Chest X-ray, PA view. Patient: 12 years old, sex M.
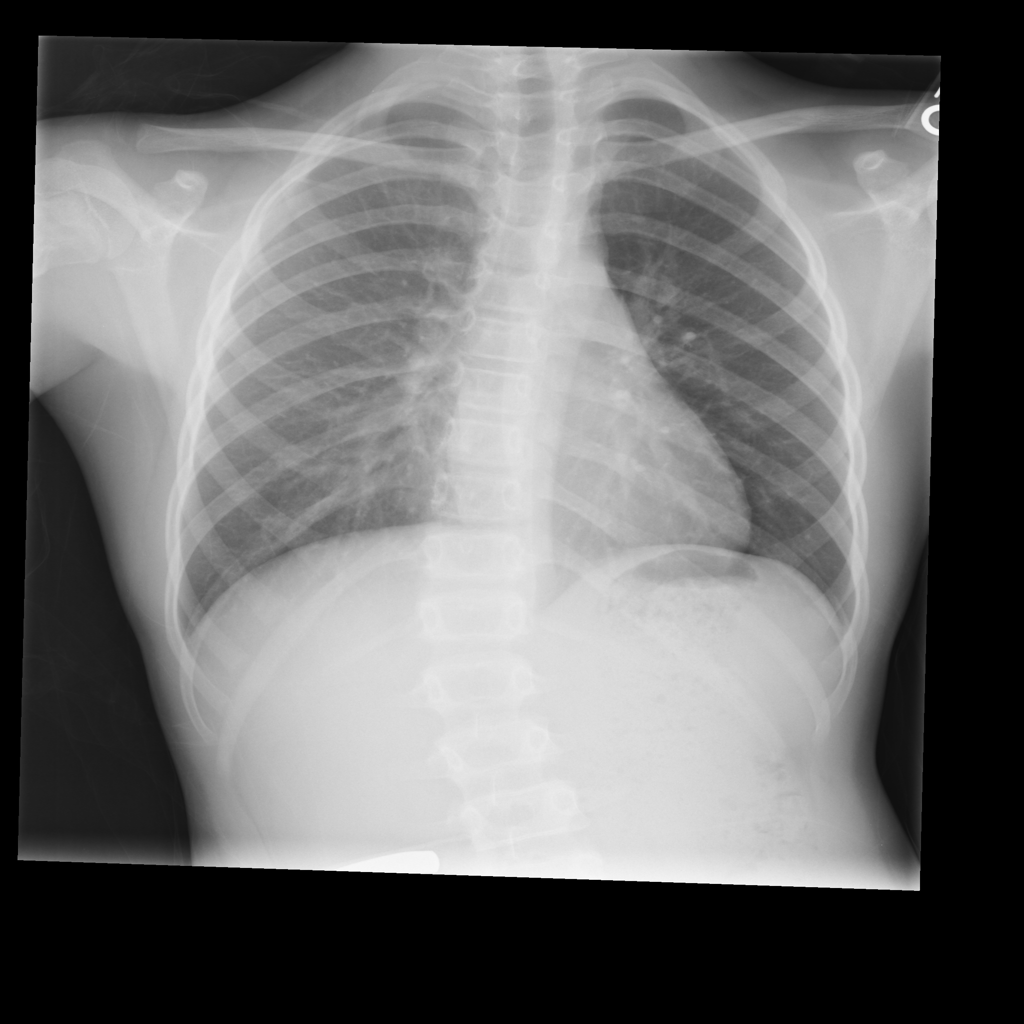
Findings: No Finding